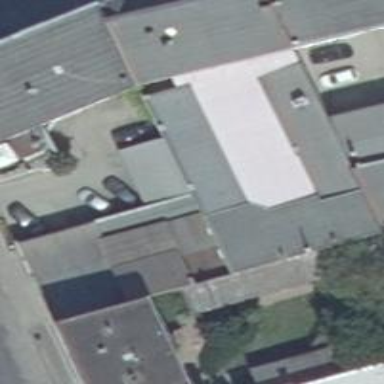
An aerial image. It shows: Industrial building.